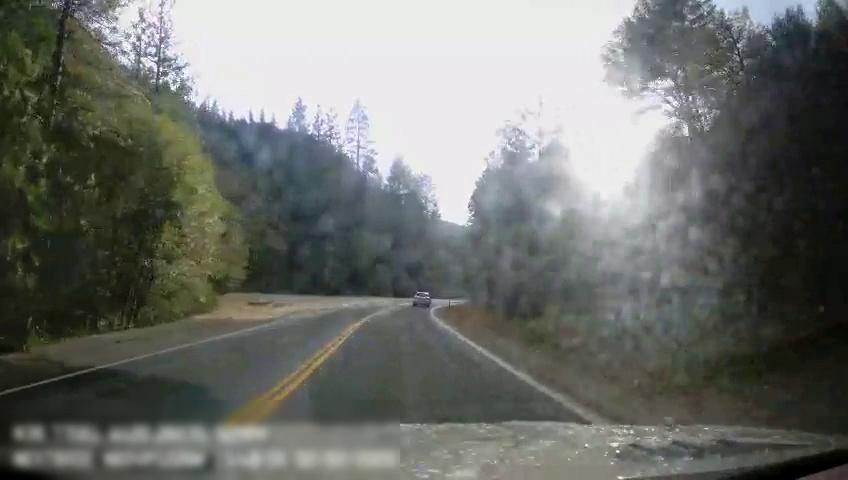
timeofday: Day
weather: Sunny
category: Drivable Space
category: Vehicles | Car
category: Lanes | Opposite Lane
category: Lanes | Current Lane
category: Lanes | Current Lane
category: Lanes | Current Lane